Question:
Figure 01 is a table in database, and I want to extract the data as shown in Figure 02.
Which query should I use?
Unique elements in Col_1 should become the column name for new table and elements in Col_2 should become the values as shown in Figure 02.
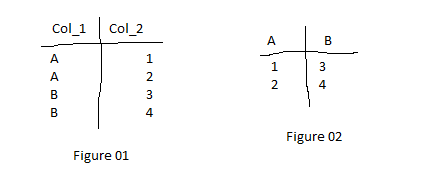
Answer: You can use the <URL>' to get the result:
'''
select A, B
from
(
select col_1, col_2,
row_number() over(partition by col_1 order by col_2) rn
from yourtable
) d
pivot
(
max(col_2)
for col_1 in (A, B)
) piv;
'''
See <URL>.
Or you can use an aggregate function with a CASe expression to convert the rows into columns:
'''
select
max(case when col_1 = 'A' then col_2 end) A,
max(case when col_1 = 'B' then col_2 end) B
from
(
select col_1, col_2,
row_number() over(partition by col_1 order by col_2) rn
from yourtable
) d
group by rn;
'''
See <URL>